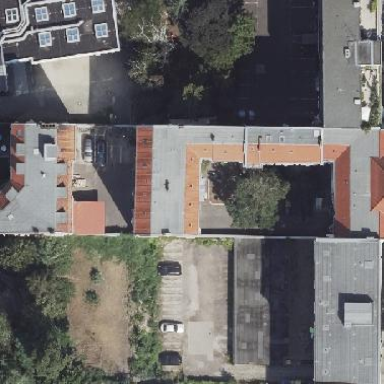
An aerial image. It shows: Building consisting of apartments with double saltbox roof shape.